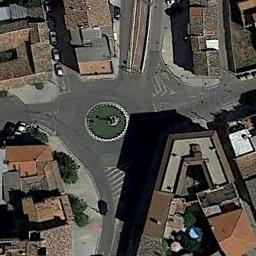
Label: roundabout